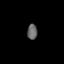
Tissue: skin
Cell type: Epithelial cells
Senescence score: 0.7402
Nuclear area (px): 150
Mean DAPI intensity: 101.22